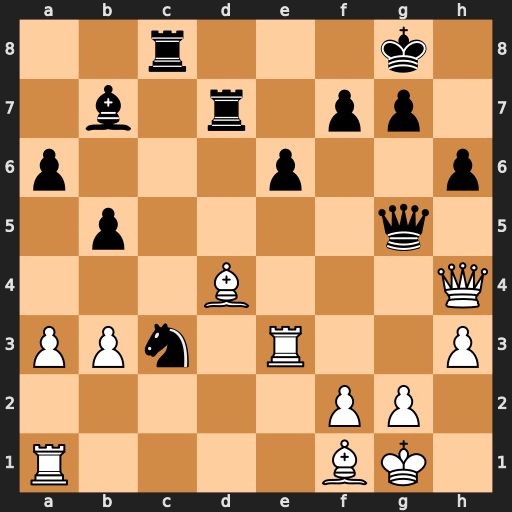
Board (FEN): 2r3k1/1b1r1pp1/p3p2p/1p4q1/3B3Q/PPn1R2P/5PP1/R4BK1
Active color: w
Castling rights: -
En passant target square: -
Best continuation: Qxg5 hxg5 Bxc3